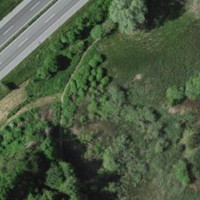
EUNIS habitat code: 57
Species observed at this site:
Euonymus europaeus
Epilobium hirsutum